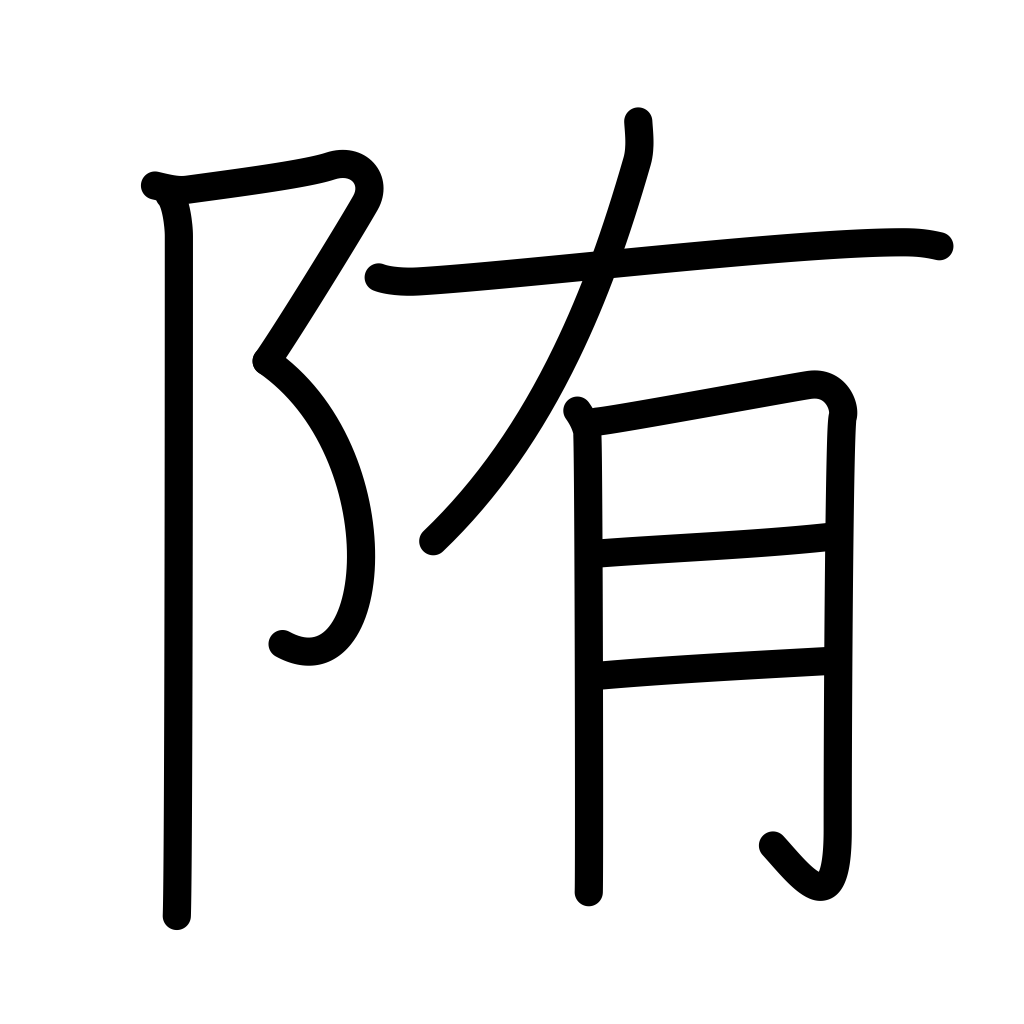
Meaning: melon, wrap